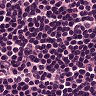
Metastatic tissue present: no